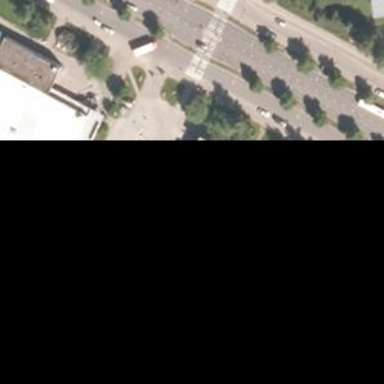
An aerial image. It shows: Parking area.